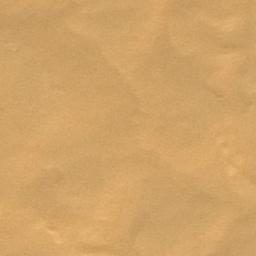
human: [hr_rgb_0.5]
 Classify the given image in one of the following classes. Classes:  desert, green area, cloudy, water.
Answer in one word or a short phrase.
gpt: desert